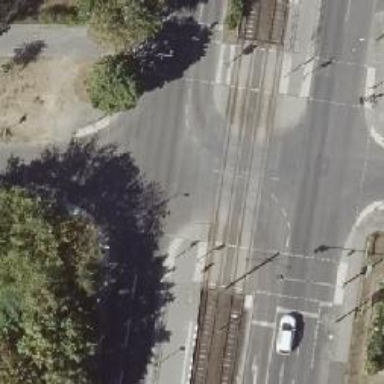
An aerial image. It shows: Secondary road with asphalt surface and lane markings.